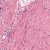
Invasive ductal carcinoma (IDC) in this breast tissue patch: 1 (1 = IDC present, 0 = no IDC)